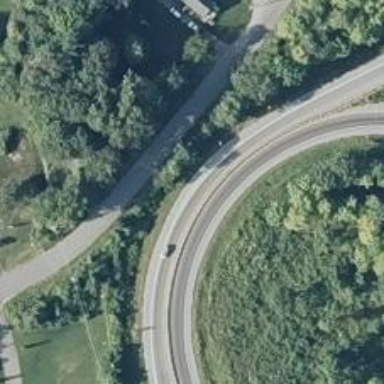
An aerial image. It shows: Asphalt motorway link.